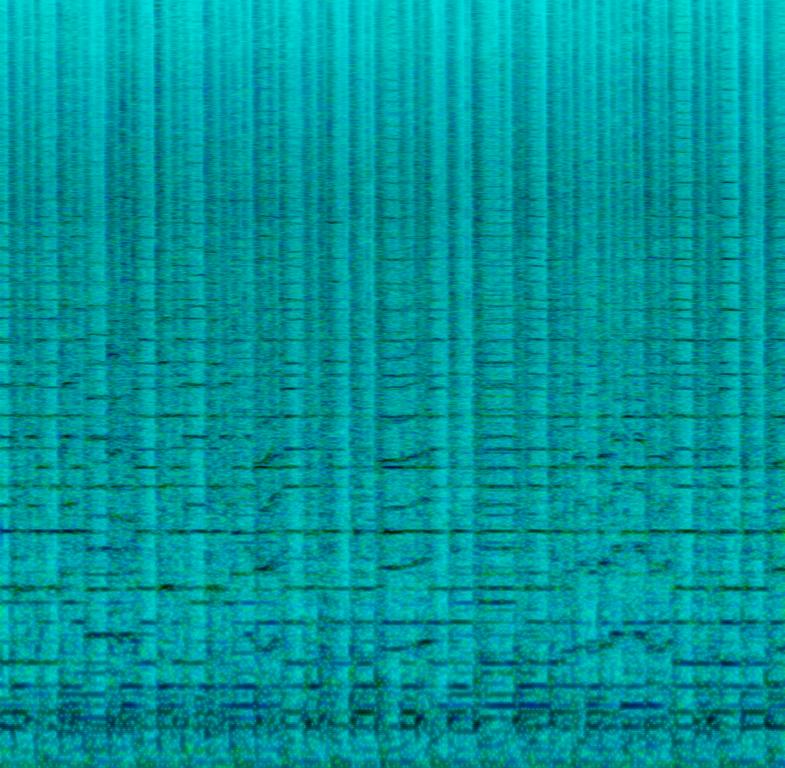
The low quality recording features a live performance of a folk/country song that consists of flat female vocal singing over smooth double bass, groovy acoustic rhythm guitar, violins melody and groovy snare rhythm. It sounds a bit noisy and roomy, as it was probably recorded with a stereo microphone technique, but also energetic, uptempo and groovy.